Question: Terminal Running

I'm making a Python code to get me the real timevalues on some currencies to test the API, how do I keep it runnning and printing just the updated value, but without print the lines all over again, basically printing the currency names one time and keep updating the values without closing the terminal.
Here's my code:
'''
import requests
import json
import colored
from colored import fg
print("Valor atualizado:
")
cotacoes = requests.get("https://economia.awesomeapi.com.br/last/USD-BRL,EUR-BRL,BTC-BRL,ETH-BRL")
cotacoes = cotacoes.json()
dolar = cotacoes['USDBRL']["bid"]
euro = cotacoes['EURBRL']["bid"]
bitcoin = cotacoes['BTCBRL']["bid"]
eth = cotacoes['ETHBRL']["bid"]
red = fg('red')
blue = fg('blue')
yellow = fg('yellow')
green = fg('green')
white = fg('white')
print(green + "Dolar:", dolar,"reais")
print(red + "Euro:", euro, "reais")
print(yellow + "Bitcoin:", bitcoin, "reais")
print(blue + "Etherium:", eth,"reais")
print(white)
'''
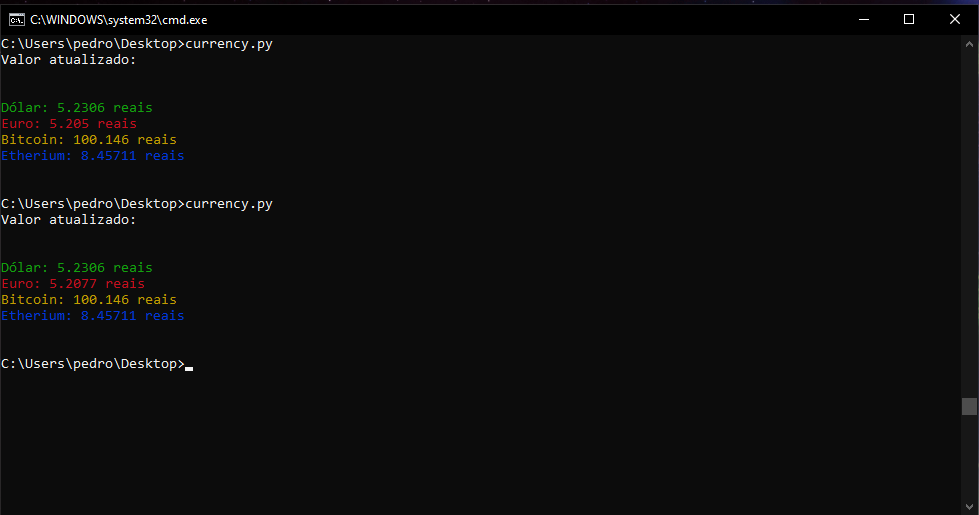
Answer: Generally to override already written text you need to do some cursor positioning, but the simplest way is to clear the terminal in every iteration.
'''
import os
import time
while True:
os.system('cls' if os.name == 'nt' else 'clear') # clears terminal
<get needed values>
<print everything>
time.sleep(1)
'''